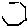
Label: hexagon